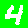
Digit: 4